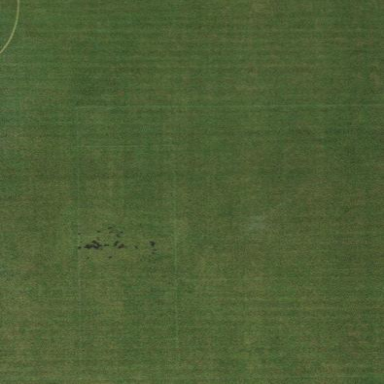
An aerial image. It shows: Soccer pitch for leisure land activities.